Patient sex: M
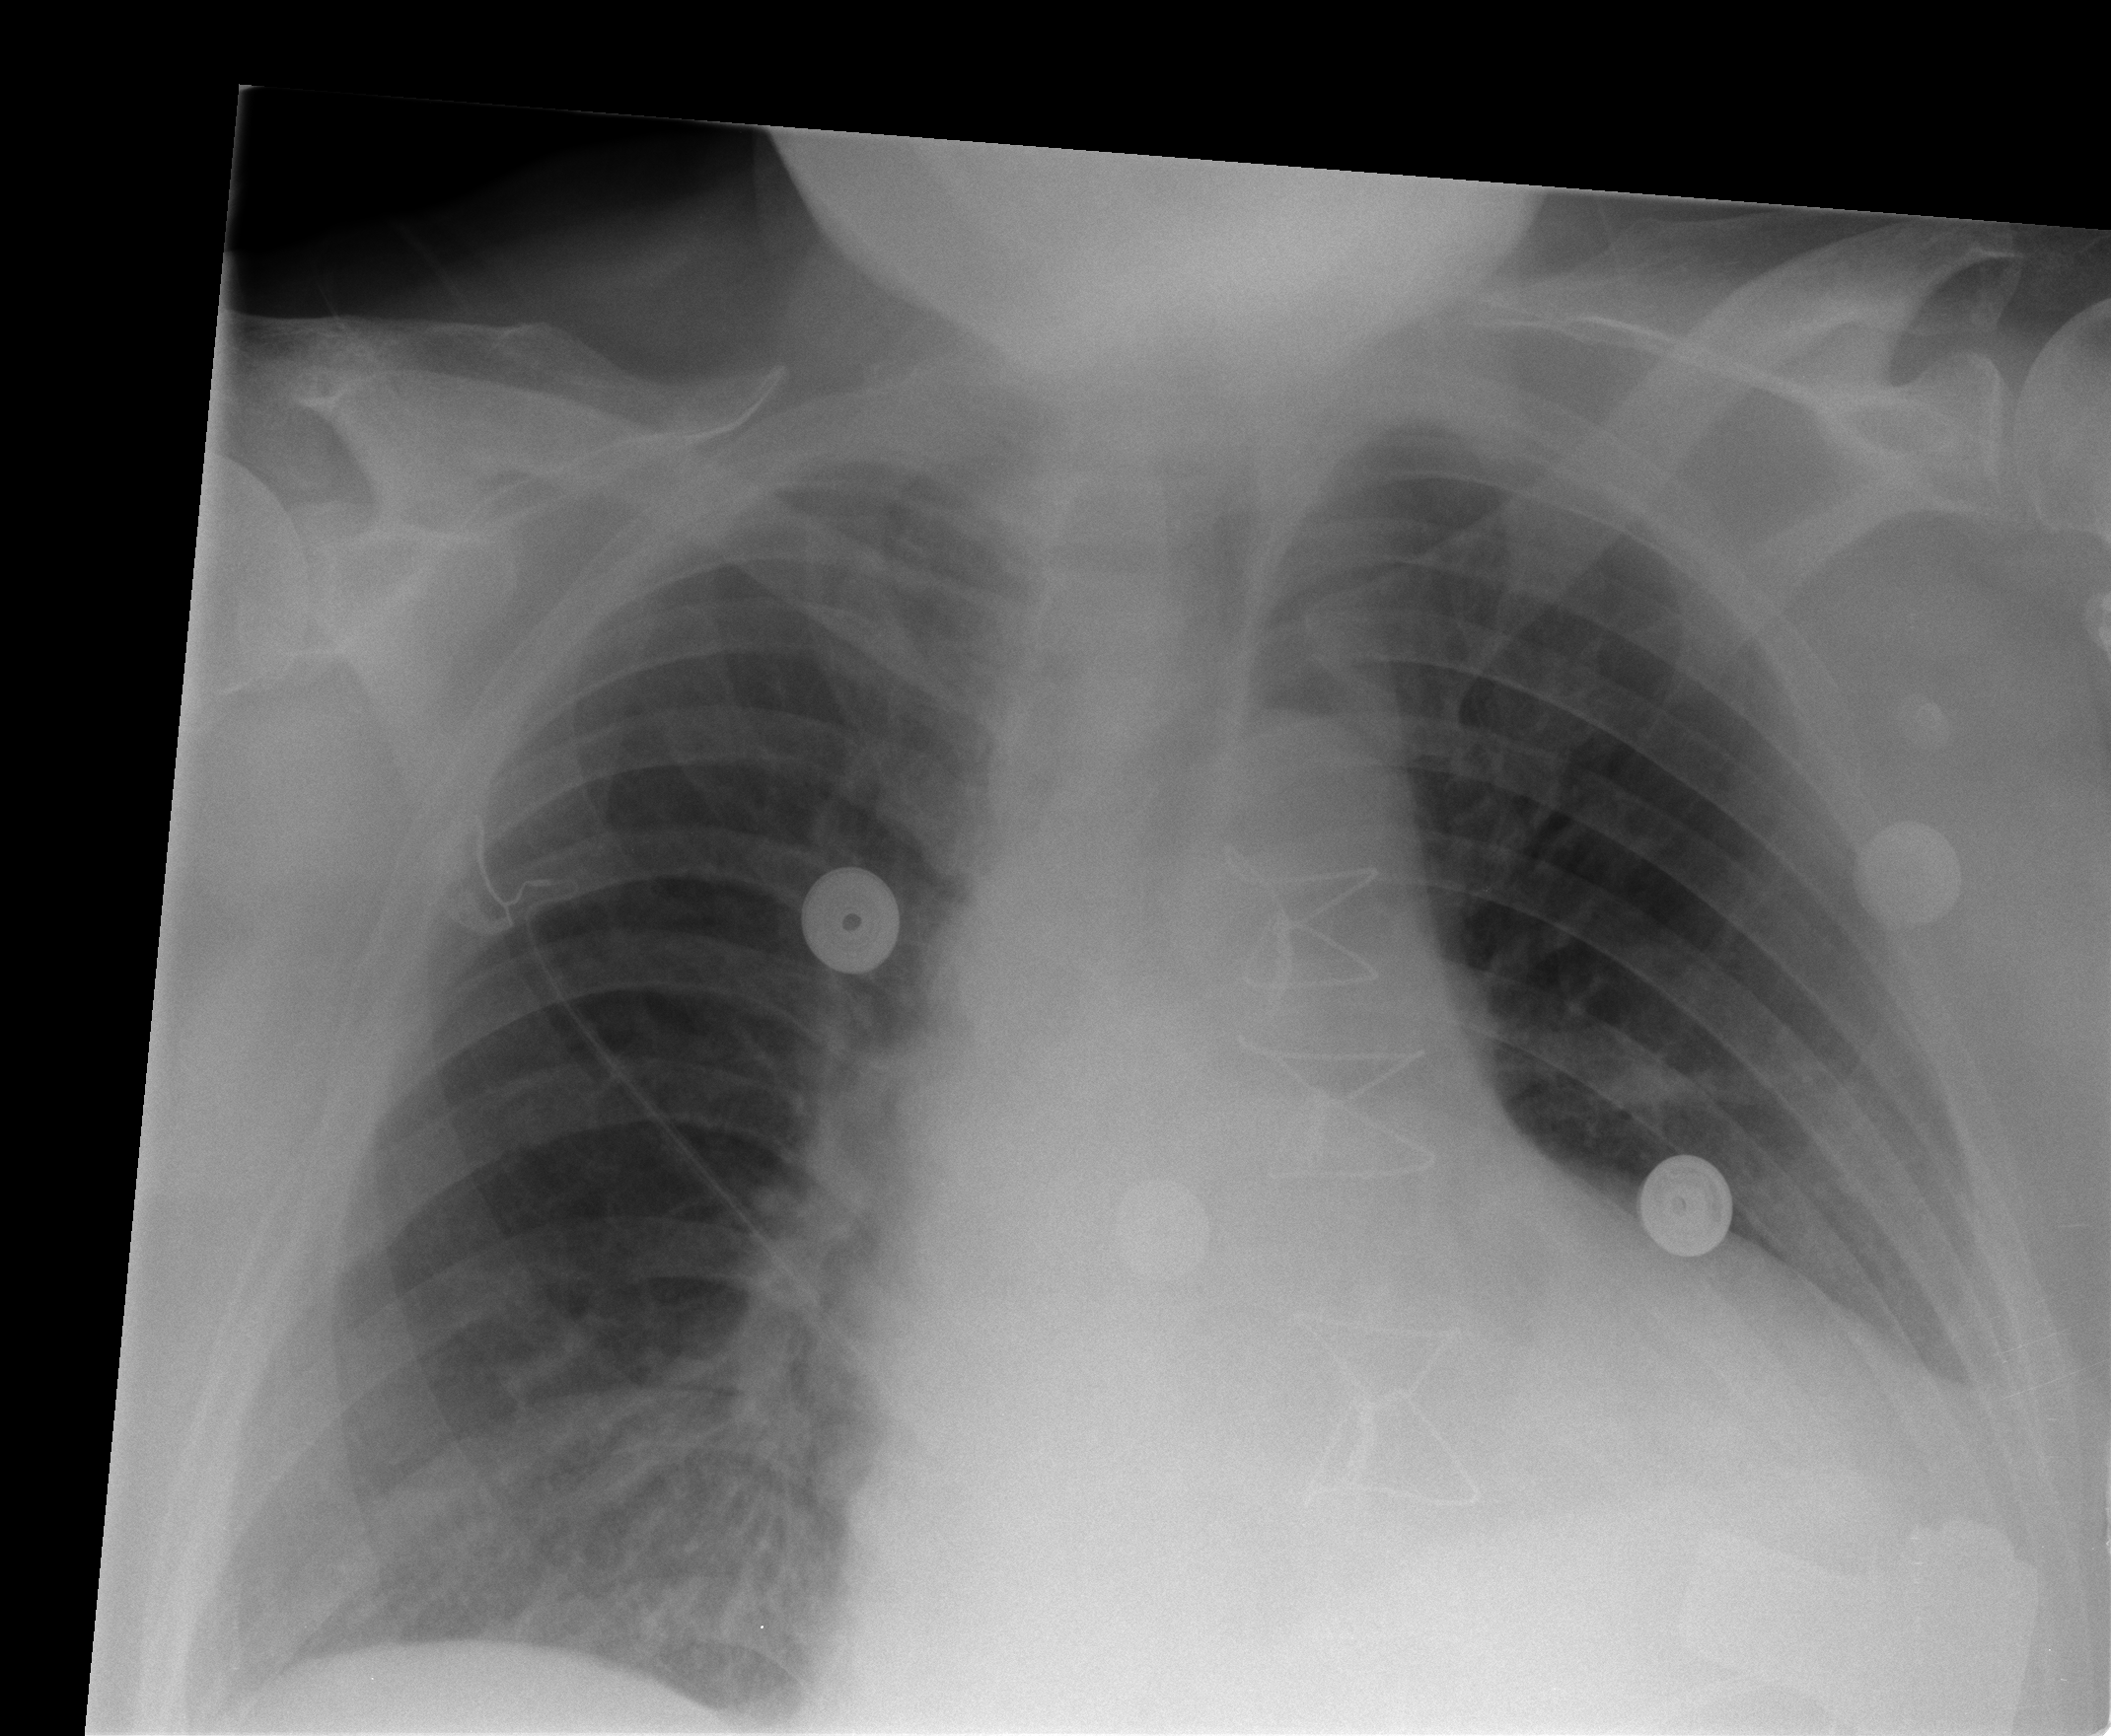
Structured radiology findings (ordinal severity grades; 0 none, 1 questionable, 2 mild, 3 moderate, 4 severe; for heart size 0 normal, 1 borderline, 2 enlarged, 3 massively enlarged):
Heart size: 2
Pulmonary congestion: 1
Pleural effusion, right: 0
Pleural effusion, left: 2
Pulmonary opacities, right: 0
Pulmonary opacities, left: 0
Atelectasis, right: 2
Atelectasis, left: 2